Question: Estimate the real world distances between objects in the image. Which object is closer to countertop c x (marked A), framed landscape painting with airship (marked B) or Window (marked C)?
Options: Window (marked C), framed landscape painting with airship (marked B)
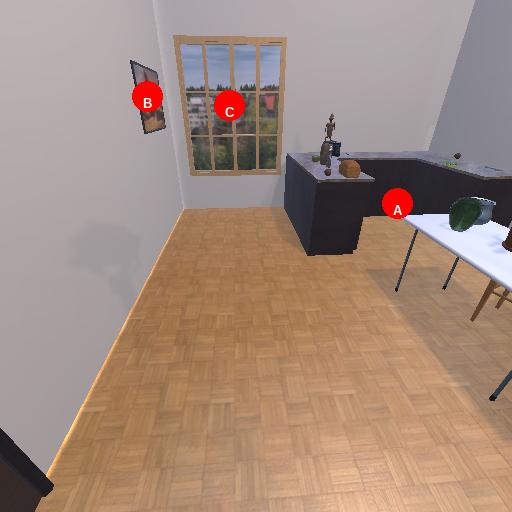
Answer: Window (marked C)